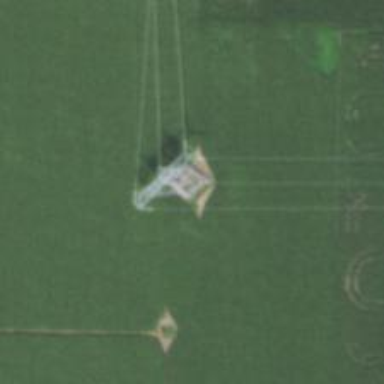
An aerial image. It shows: Lattice structure tower used for power transmission.